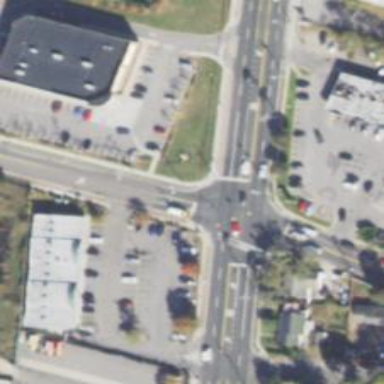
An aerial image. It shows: Marked road crossing.